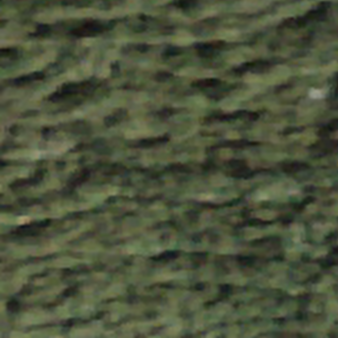
Label: other